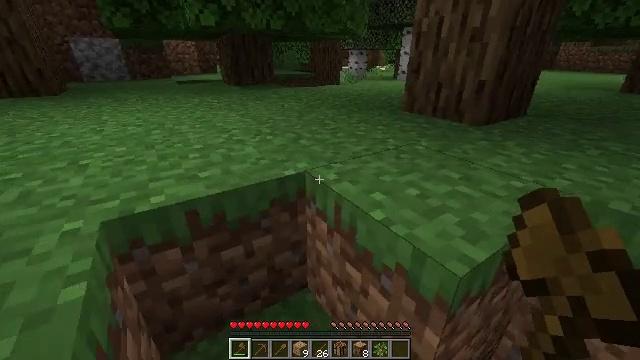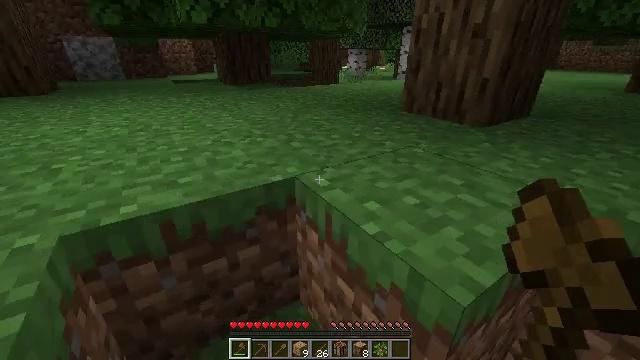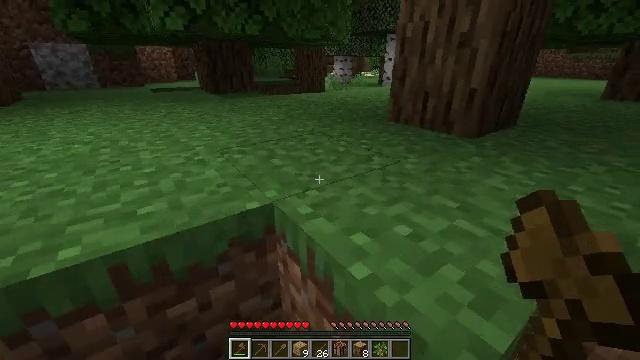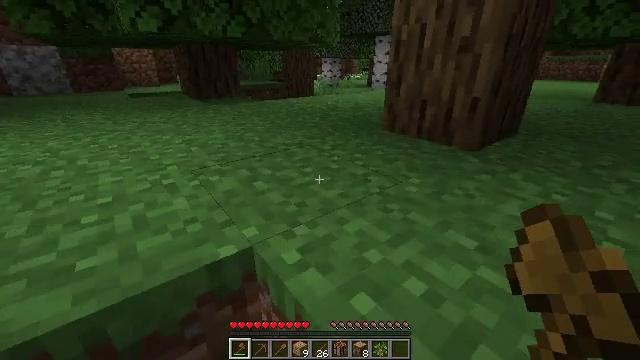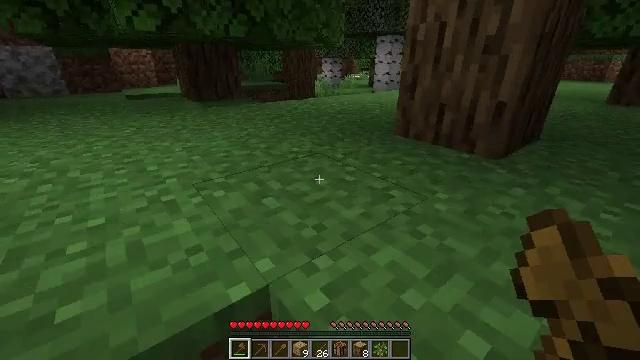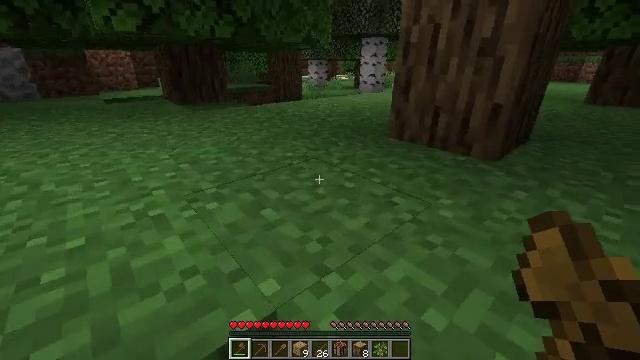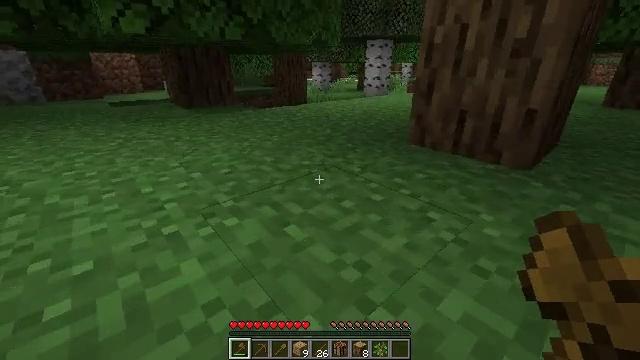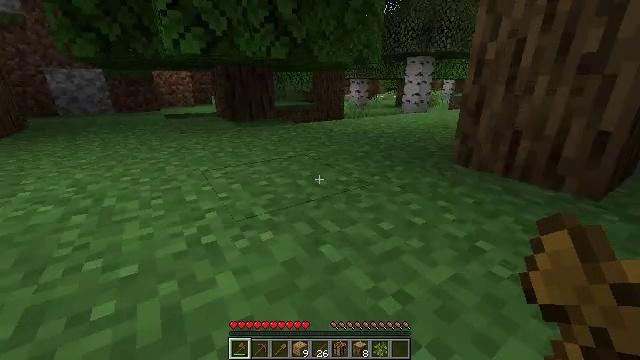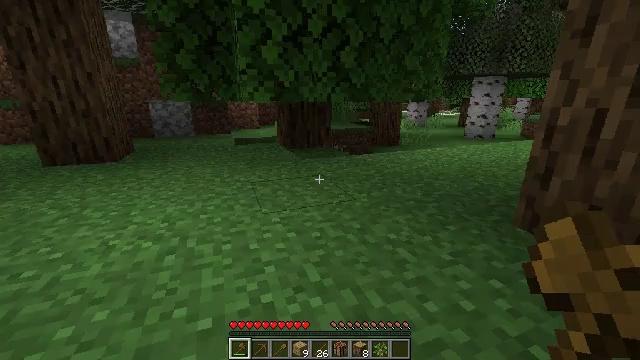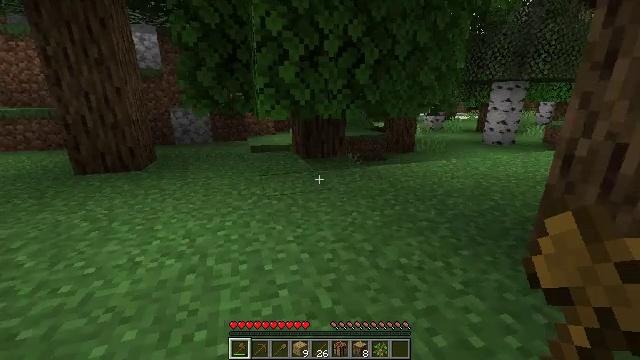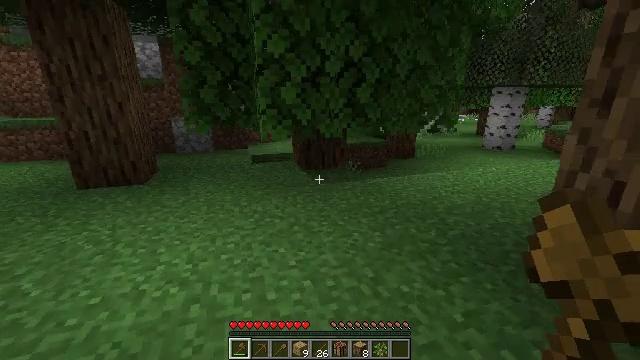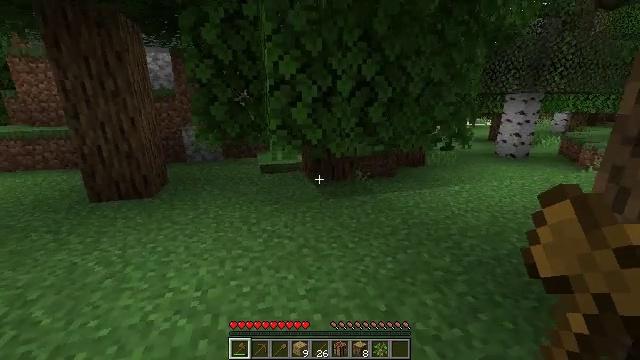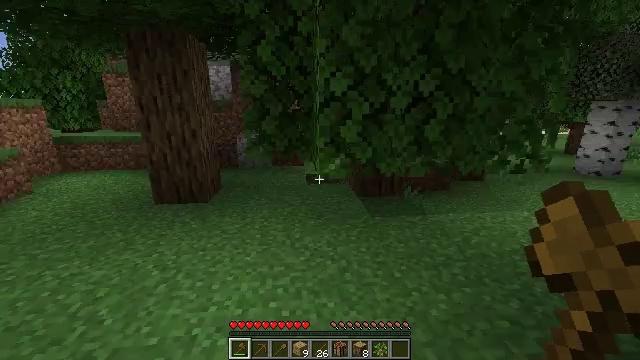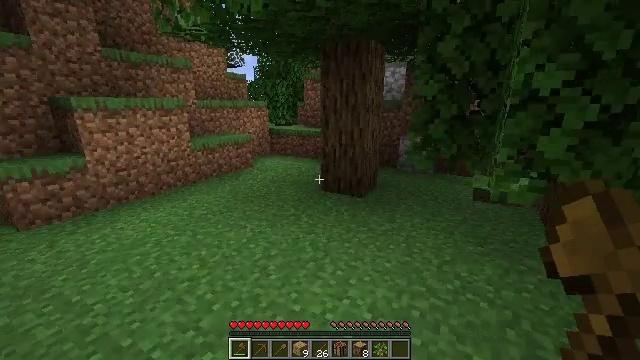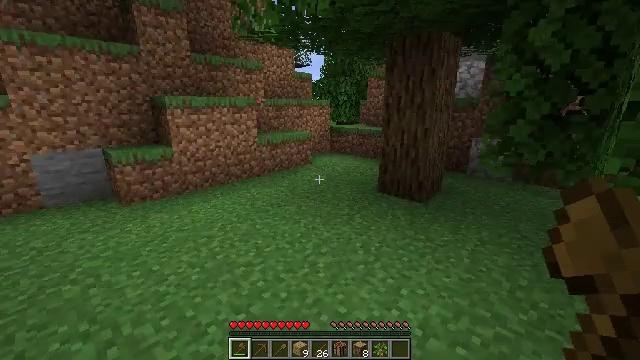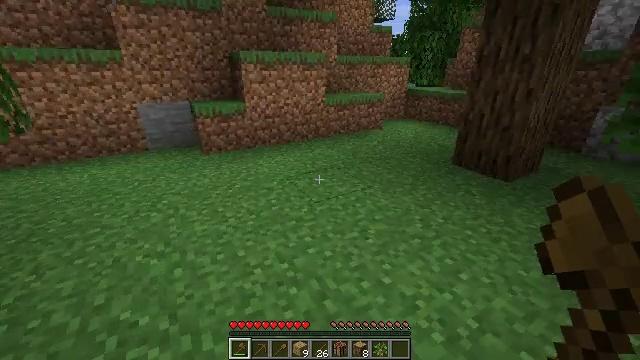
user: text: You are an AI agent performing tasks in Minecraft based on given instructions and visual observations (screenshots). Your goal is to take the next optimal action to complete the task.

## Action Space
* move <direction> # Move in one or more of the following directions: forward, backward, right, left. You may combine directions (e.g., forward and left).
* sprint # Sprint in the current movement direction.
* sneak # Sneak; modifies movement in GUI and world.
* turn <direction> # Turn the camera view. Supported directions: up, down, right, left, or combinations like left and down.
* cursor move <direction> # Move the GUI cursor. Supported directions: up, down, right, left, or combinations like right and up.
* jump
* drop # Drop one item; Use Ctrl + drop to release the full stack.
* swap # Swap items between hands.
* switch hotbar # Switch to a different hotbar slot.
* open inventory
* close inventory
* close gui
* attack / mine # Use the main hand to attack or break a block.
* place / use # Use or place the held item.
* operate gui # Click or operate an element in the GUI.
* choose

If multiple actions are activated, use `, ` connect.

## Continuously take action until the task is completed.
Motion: motion action
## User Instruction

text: Collect spruce leaves for landscaping.
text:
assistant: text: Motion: move forward, jump
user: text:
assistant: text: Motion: move forward, turn right and up
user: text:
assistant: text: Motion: move forward, turn right
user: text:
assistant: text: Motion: move forward
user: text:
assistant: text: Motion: move forward, turn right
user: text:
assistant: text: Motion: move forward
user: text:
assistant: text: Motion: move forward, turn left and up
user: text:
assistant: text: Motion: move forward, turn left and up, jump
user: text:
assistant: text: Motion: move forward, turn left, jump
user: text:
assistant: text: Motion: move forward, jump
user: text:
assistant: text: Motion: move forward, turn left, jump
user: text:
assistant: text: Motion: move forward, turn left
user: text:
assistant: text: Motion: move forward, turn left
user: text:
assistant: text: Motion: move forward, turn left
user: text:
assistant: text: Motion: move forward, turn left and down
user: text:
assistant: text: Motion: move forward, turn left and down
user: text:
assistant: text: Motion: move forward, turn left and down
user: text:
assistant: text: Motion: move forward, turn left
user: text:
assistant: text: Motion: move forward, turn left
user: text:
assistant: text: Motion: move forward, turn left and up
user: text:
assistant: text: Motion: move forward, turn left and up
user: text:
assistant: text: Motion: move forward, turn left and up
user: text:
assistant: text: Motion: move forward, turn left and up
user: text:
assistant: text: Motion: move forward
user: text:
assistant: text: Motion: move forward, turn up
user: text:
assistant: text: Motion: move forward, sprint, turn up
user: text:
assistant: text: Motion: move forward, sprint, turn up
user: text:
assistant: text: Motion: move forward, sprint
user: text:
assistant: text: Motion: move forward, sprint
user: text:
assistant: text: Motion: move forward, sprint